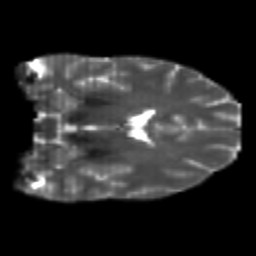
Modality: T2w
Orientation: coronal
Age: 26
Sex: male
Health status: healthy
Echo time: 0.074 s